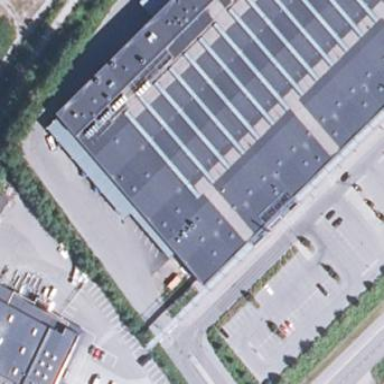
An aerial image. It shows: View of roof of building.